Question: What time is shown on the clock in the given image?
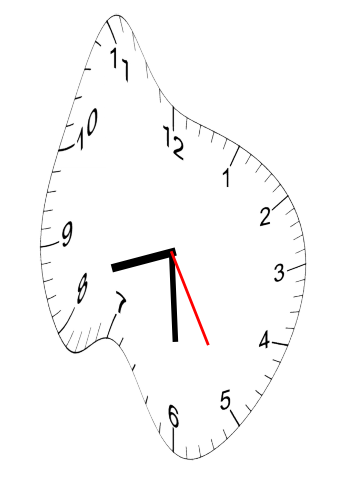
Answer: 08:29:25